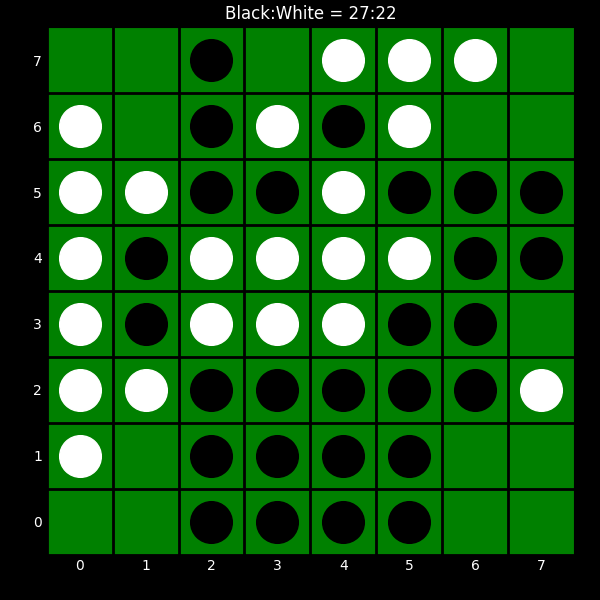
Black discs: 27
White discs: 22